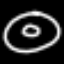
Label: donut